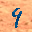
Label: 9